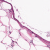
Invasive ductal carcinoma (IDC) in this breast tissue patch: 0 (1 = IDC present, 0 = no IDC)